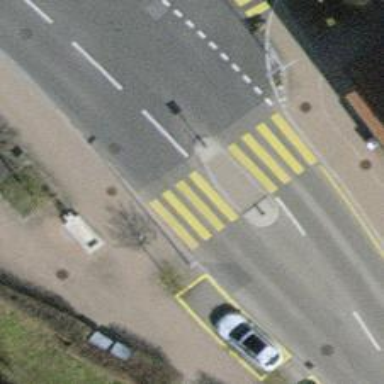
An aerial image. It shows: Kerb barrier.